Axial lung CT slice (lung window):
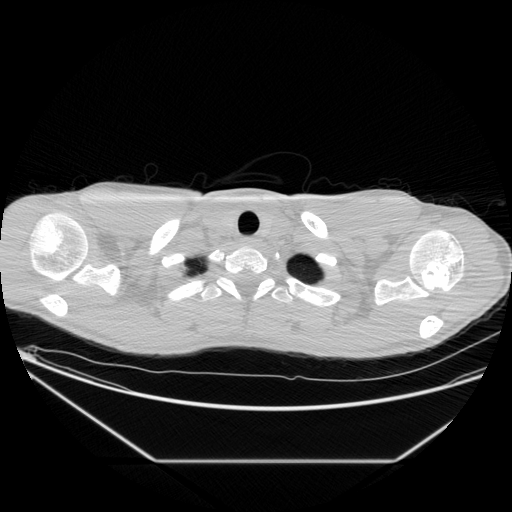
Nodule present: no